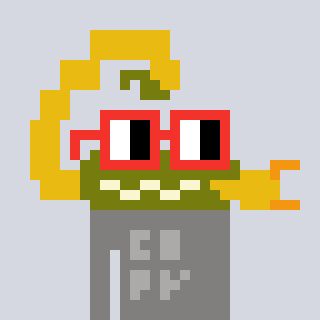
a pixel art character with square red glasses, a scorpion-shaped head and a bluegrey-colored body on a cool background